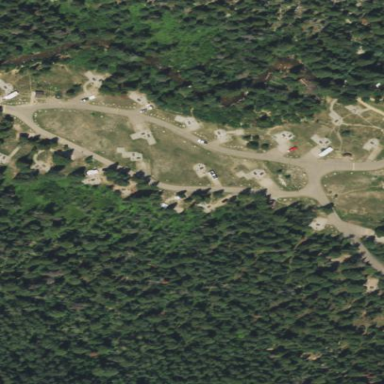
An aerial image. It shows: Standard campsite with tents and picnic tables available for visitors.